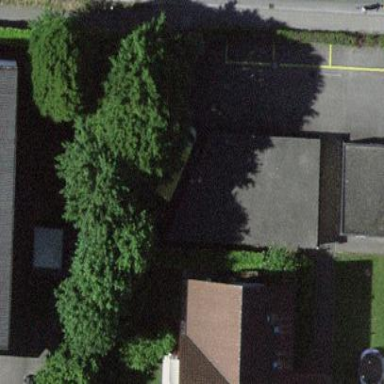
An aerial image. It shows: Group of garages.